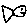
Label: fish